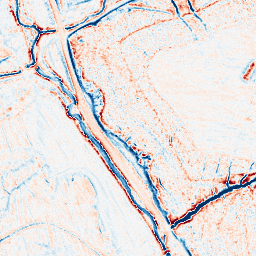
Category: edge_preserving
Decomposition family: anisotropic_diffusion
Decomposition parameters: iterations: 10
kappa: 30
gamma: 0.2
Upsampling method: edge_directed
Upsampling parameters: scale: 4
Upsampling scale: 4